Question: Everything is obvious as the below image and the codes followed it :
I want to import a module that phycially there is in the 'D:\pyusb-1.0.0a2\usb', but I receive errors!

'''
Python 3.4.1 (v3.4.1:c0e311e010fc, May 18 2014, 10:38:22) [MSC v.1600 32 bit (Intel)] on win32
Type "copyright", "credits" or "license()" for more information.
>>> import sys
>>> sys.path.append('d:\pyusb-1.0.0a2\usb')
SyntaxError: (unicode error) 'unicodeescape' codec can't decode bytes in position 16-17: truncated \uXXXX escape
>>> sys.path.append('d:/pyusb-1.0.0a2/usb')
>>> from usb import core
Traceback (most recent call last):
File "<pyshell#3>", line 1, in <module>
from usb import core
ImportError: No module named 'usb'
>>> import core
Traceback (most recent call last):
File "<pyshell#4>", line 1, in <module>
import core
File "d:/pyusb-1.0.0a2/usb\core.py", line 44, in <module>
import usb.util as util
ImportError: No module named 'usb'
>>> import usb.core
Traceback (most recent call last):
File "<pyshell#5>", line 1, in <module>
import usb.core
ImportError: No module named 'usb'
>>>
'''
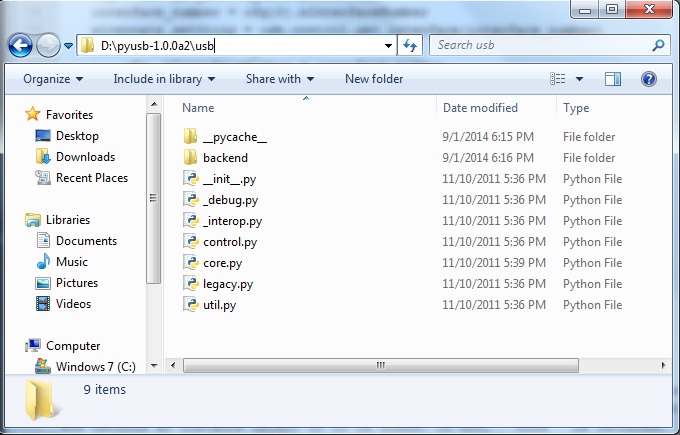
Answer: You need to append 'd:/pyusb-1.0.0a2/' to your Python path, and 'd:/pyusb-1.0.0a2/usb/'.
As you can see when trying to import 'core' the error is no longer that import failed, but that the 'usb.core' module did not manage to import 'usb.util' since there's no 'usb' module available in your Python path, only modules 'usb', such as 'core' or 'util'.